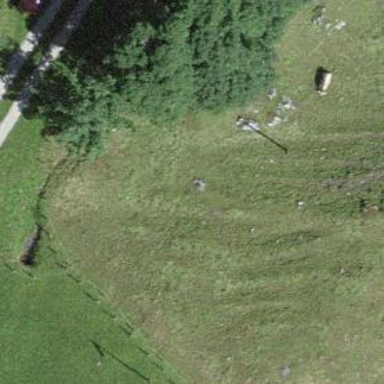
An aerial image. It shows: Isolated dwelling in the countryside.